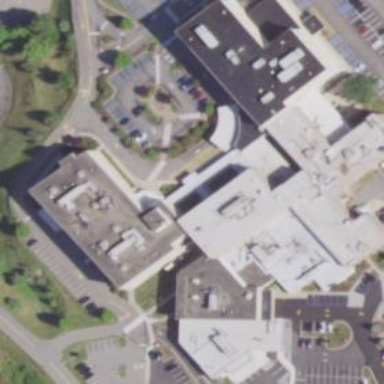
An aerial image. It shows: Hospital building.